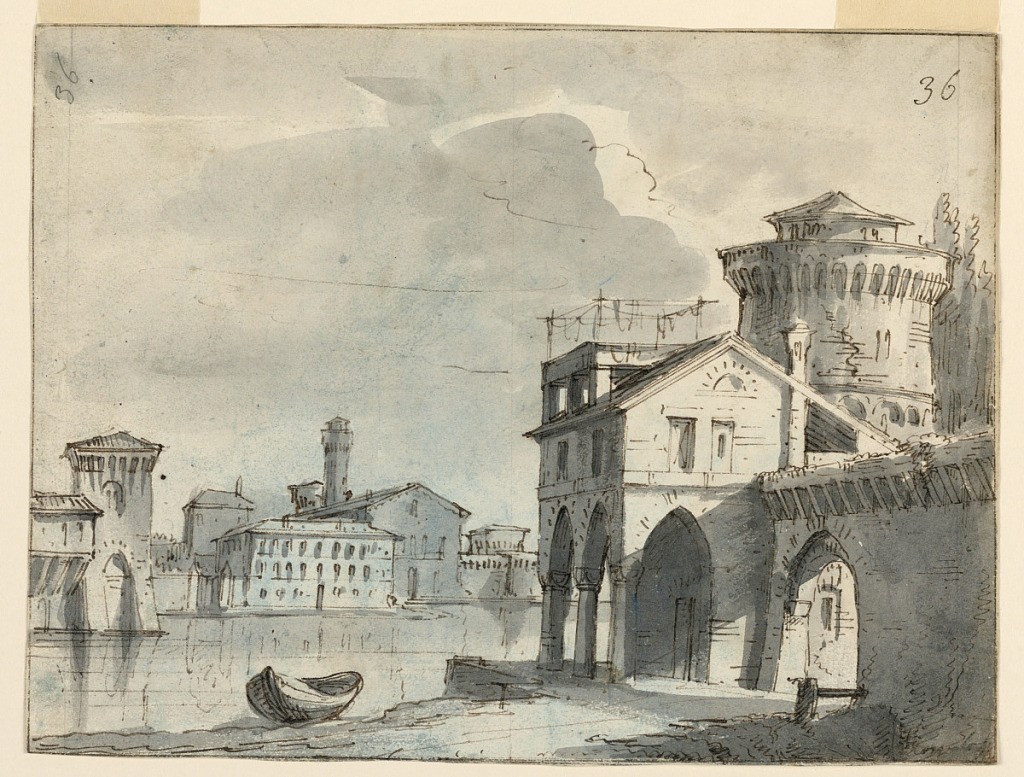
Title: Stage Design, Buildings on Riverside
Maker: Alessandro Sanquirico, Italian, 1777 - 1849
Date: early 19th century
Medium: Pen and sepia ink, brush and wash on paper
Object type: Drawing
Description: Horizontal rectangle. Buildings in Gothic style on both sides of river, boat on shore in the foreground to the left.